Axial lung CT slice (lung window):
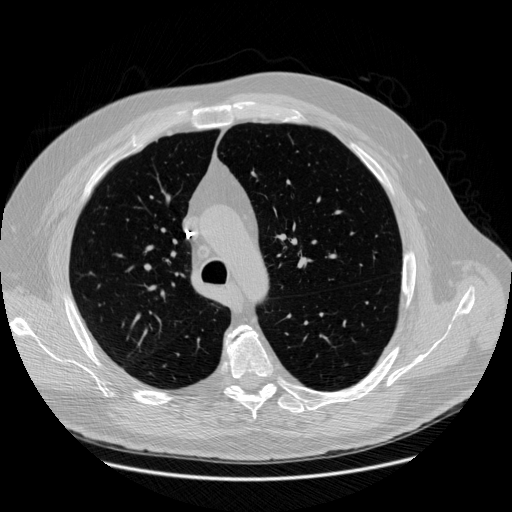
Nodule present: no